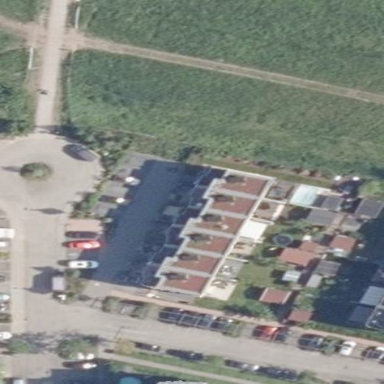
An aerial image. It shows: Terrace building.